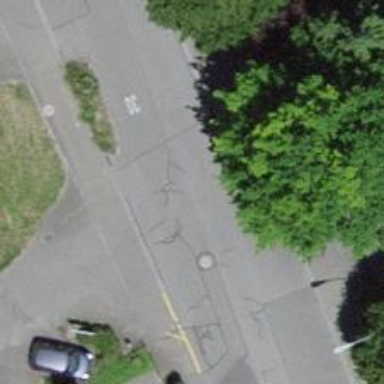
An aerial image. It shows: Smoothly paved residential road.